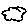
Label: cloud